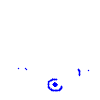
Particle: pion